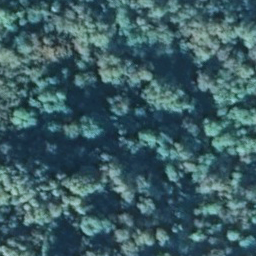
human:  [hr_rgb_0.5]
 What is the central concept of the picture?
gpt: forest